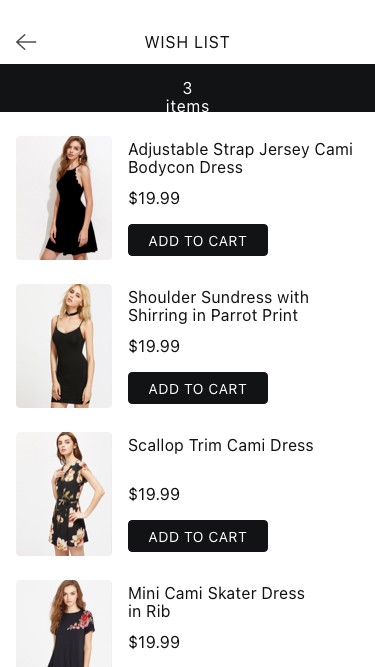
Text in this UI design:
Add To Cart
Adjustable Strap Jersey Cami Bodycon Dress
$19.99
Add To Cart
Shoulder Sundress with Shirring in Parrot Print
$19.99
Add To Cart
Scallop Trim Cami Dress
$19.99
Mini Cami Skater Dress
in Rib
$19.99
3 items
Wish List